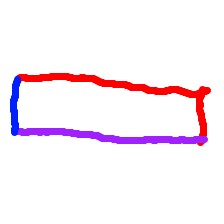
Shape: rectangle